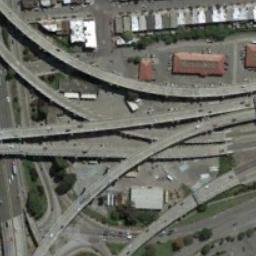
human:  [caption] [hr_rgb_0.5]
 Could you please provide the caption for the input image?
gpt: The overpass is next to some houses .

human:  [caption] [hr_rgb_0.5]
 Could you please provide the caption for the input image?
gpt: Many buildings are beside the overpass .

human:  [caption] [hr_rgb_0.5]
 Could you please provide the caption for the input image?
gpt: Here is an S-shaped overpass .

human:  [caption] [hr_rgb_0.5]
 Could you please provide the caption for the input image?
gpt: The intricated overpasses is over the roads and some cars are driving on the roads and the overpass .

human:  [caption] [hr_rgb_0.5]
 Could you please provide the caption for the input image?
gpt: There are some buildings beside the overpass .